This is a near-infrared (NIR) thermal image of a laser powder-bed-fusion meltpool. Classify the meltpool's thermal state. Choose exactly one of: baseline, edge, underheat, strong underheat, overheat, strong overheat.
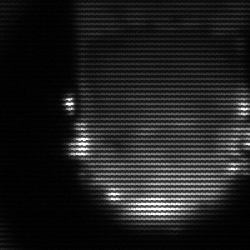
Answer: baseline